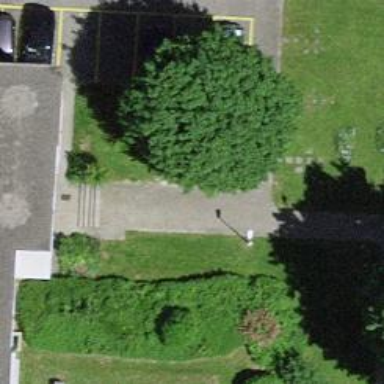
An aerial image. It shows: Footway.